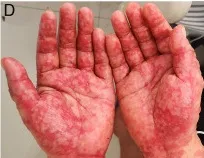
Dermatologic findings. (D) Peripheral examination showed severe rash in the hands and feet with associated swelling.
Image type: medical_photograph (skin_photograph)